五年级 · 算术
（2022 秋 ・禹城市期末）一个合数的因数个数比一个质数的因数个数多. $\qquad$
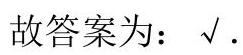
答案: 解 根据合数和质数的意义可知: 一个合数的因数个数比一个质数的因数个数多, 说法正确;